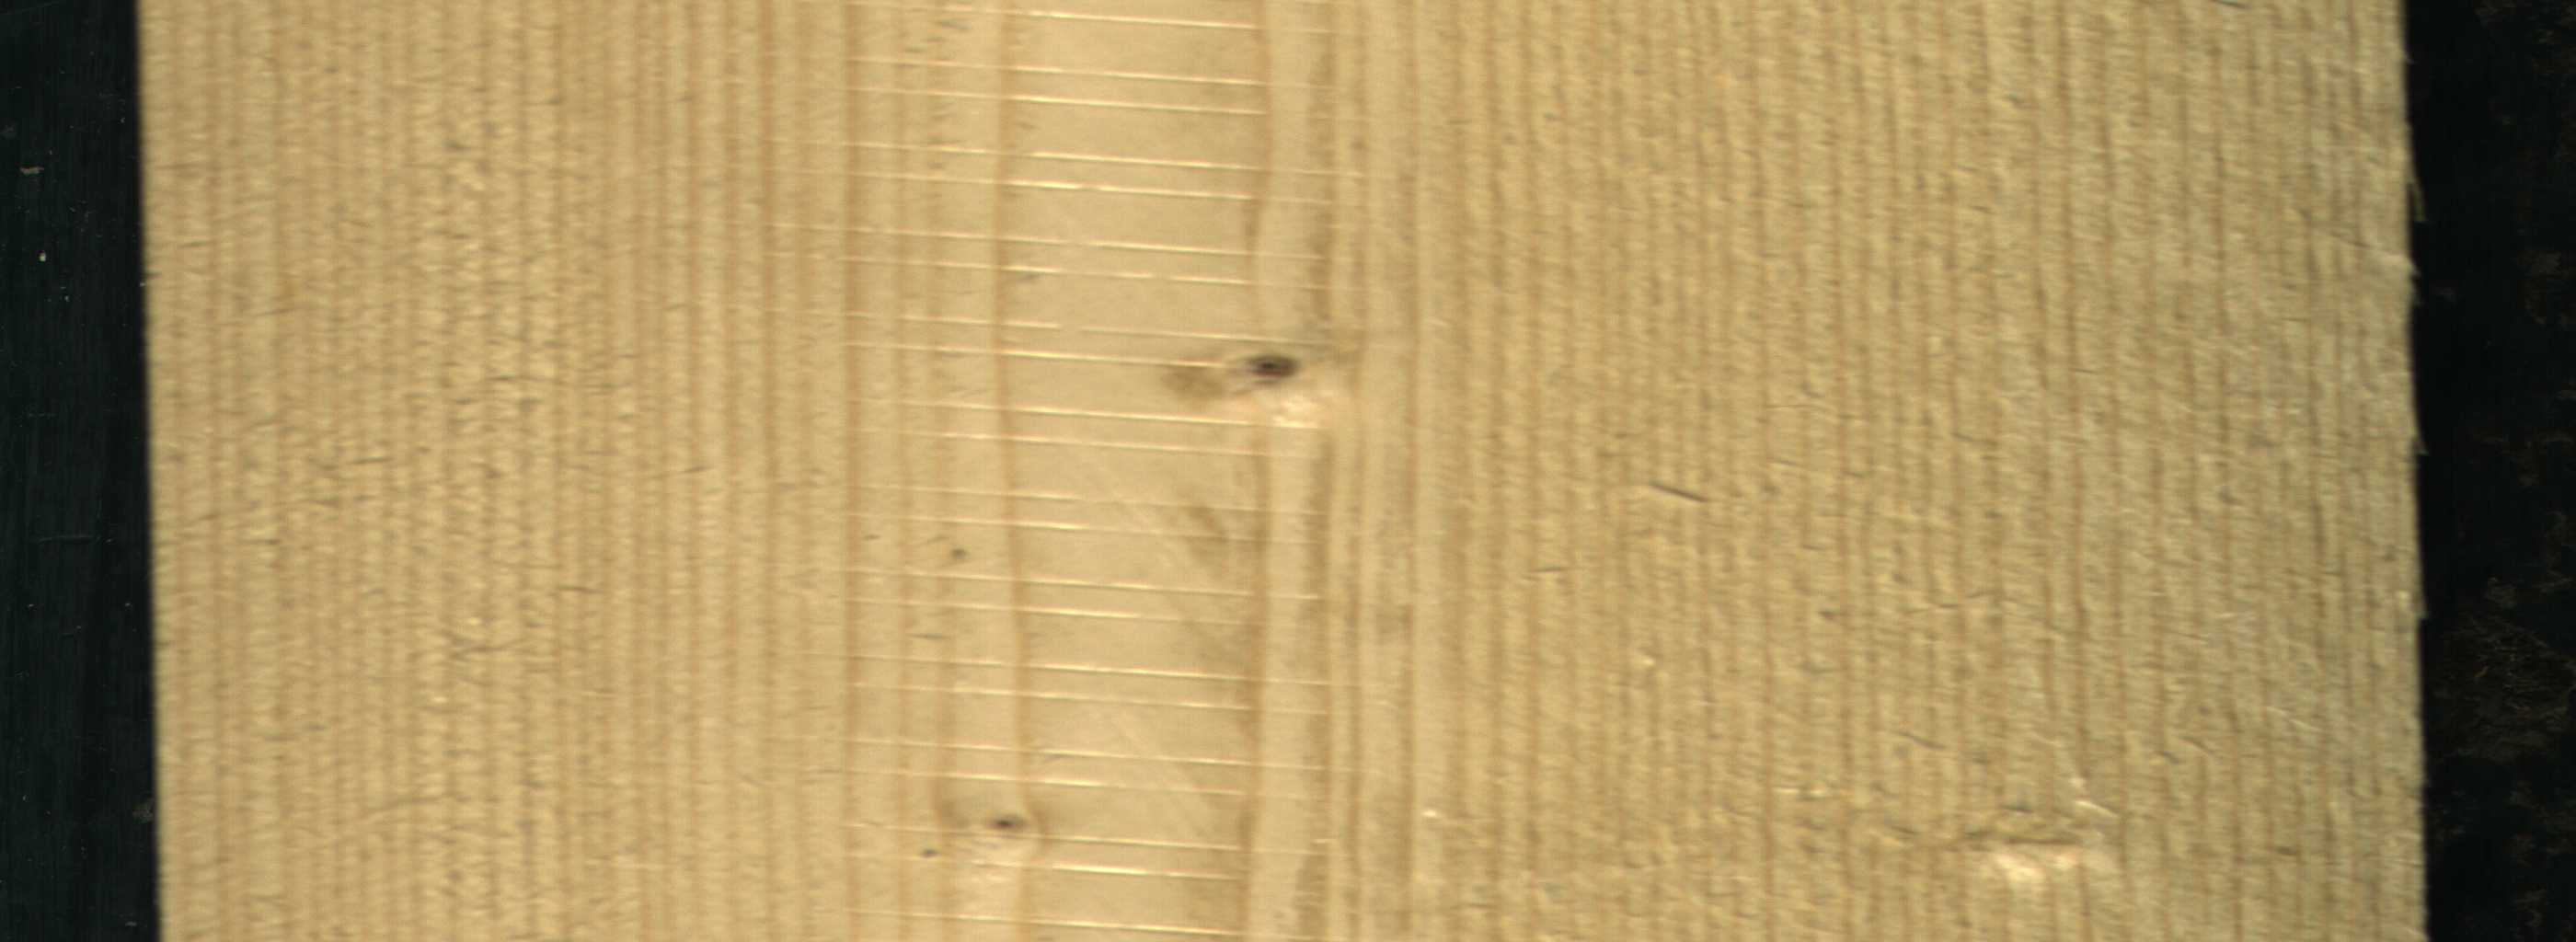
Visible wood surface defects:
Live_Knot
Live_Knot